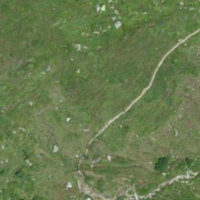
EUNIS habitat code: 26
Species observed at this site:
Arnica montana
Dactylorhiza majalis
Vaccinium uliginosum
Campanula barbata